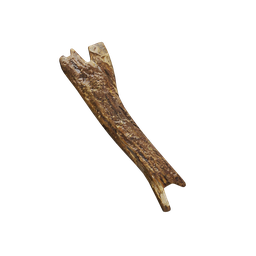
Label: nature